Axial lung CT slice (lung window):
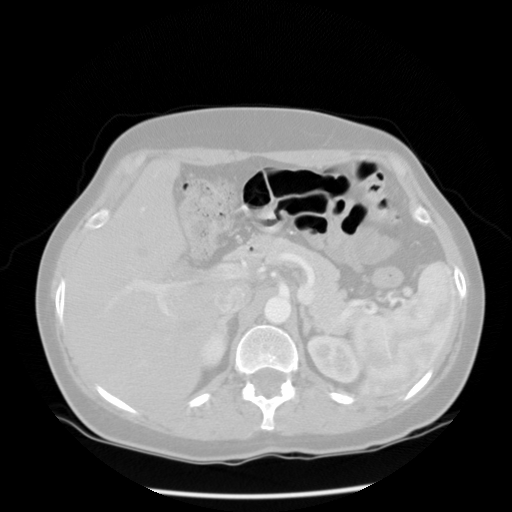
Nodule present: no